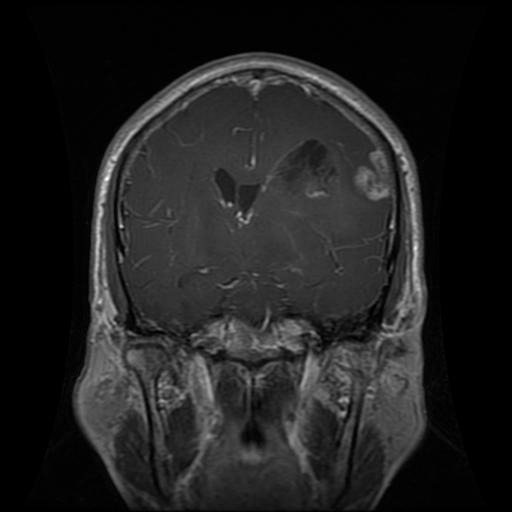
Label: glioma